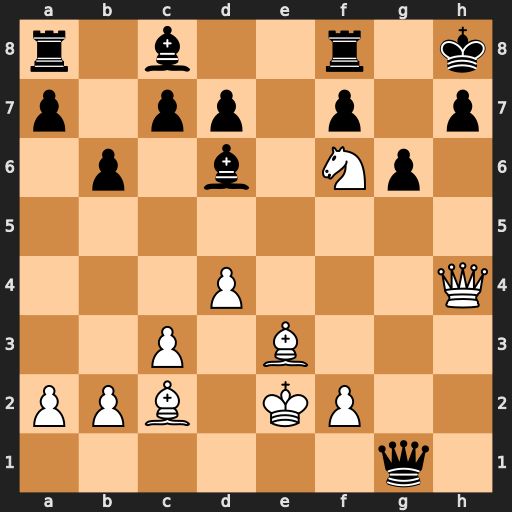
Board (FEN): r1b2r1k/p1pp1p1p/1p1b1Np1/8/3P3Q/2P1B3/PPB1KP2/6q1
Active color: w
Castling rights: -
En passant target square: -
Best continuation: Qxh7#